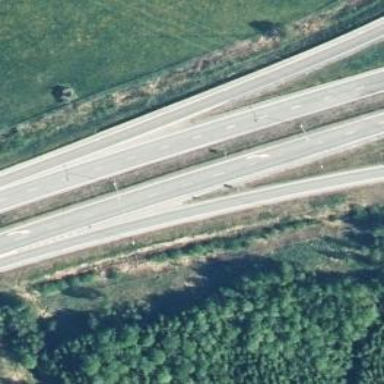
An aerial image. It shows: Asphalt motorway.